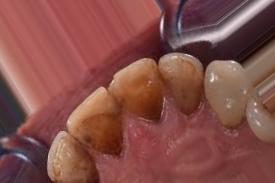
Condition: Tooth Discoloration